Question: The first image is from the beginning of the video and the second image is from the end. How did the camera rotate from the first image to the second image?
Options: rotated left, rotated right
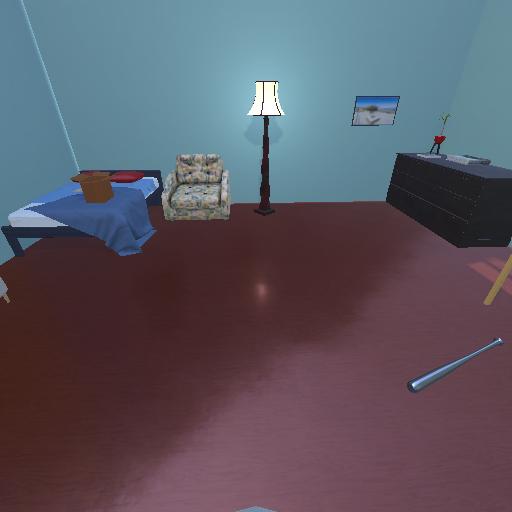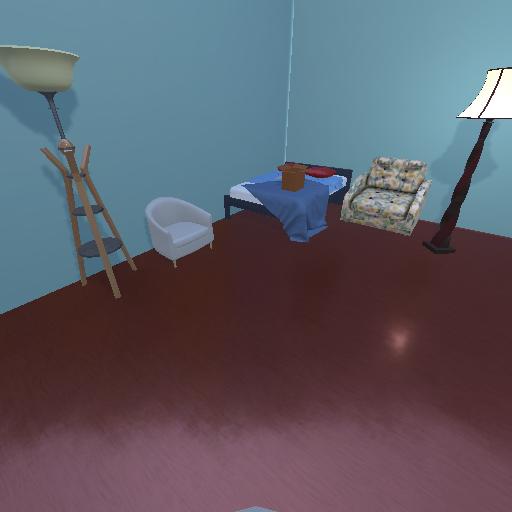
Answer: rotated left